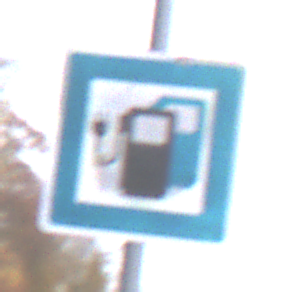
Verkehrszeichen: LadestationFuerElektrofahrzeuge
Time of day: MorningAfternoon
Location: Outdoor (Nature)
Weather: Overcast
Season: NotSpecified
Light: Natural